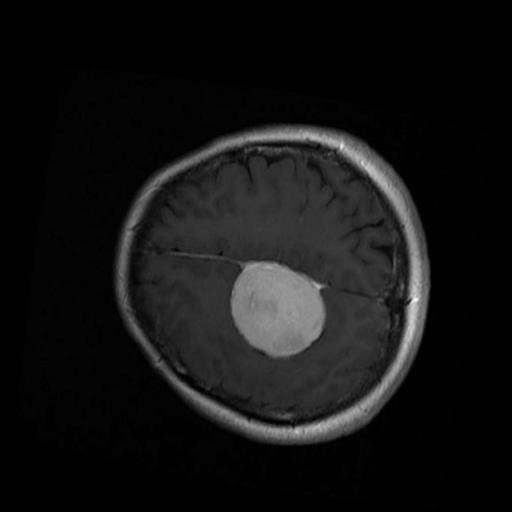
Label: brain_menin